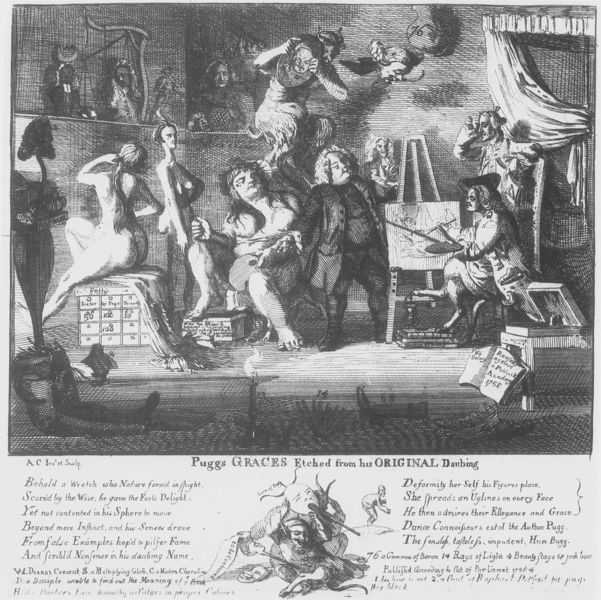
Titel: Puggs Graces Etched from his Original Daubing (Hogarth als halber Hund und Maler des Häßlichen und Teuflischen)
Künstler: Paul Sandby
Institution: London, British Museum
Schlagwörter: akt, baum, nackt, frauen, schwarz, weiss, zeichnung, malerei, regal, vorhang, wind, england, füße, schrift, modell, dick, gardine, atelier, maler, staffelei, bett, model, zehen, maske, buch, brett, druck, radierung, stich, künstler, karrikatur, text, kiste, palette, modelle, kasten, teufel, wollust, englisch, beschreibung, himmelbett, studio, stahlstich, 16, graces, puggs, mögbel, möble